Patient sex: M
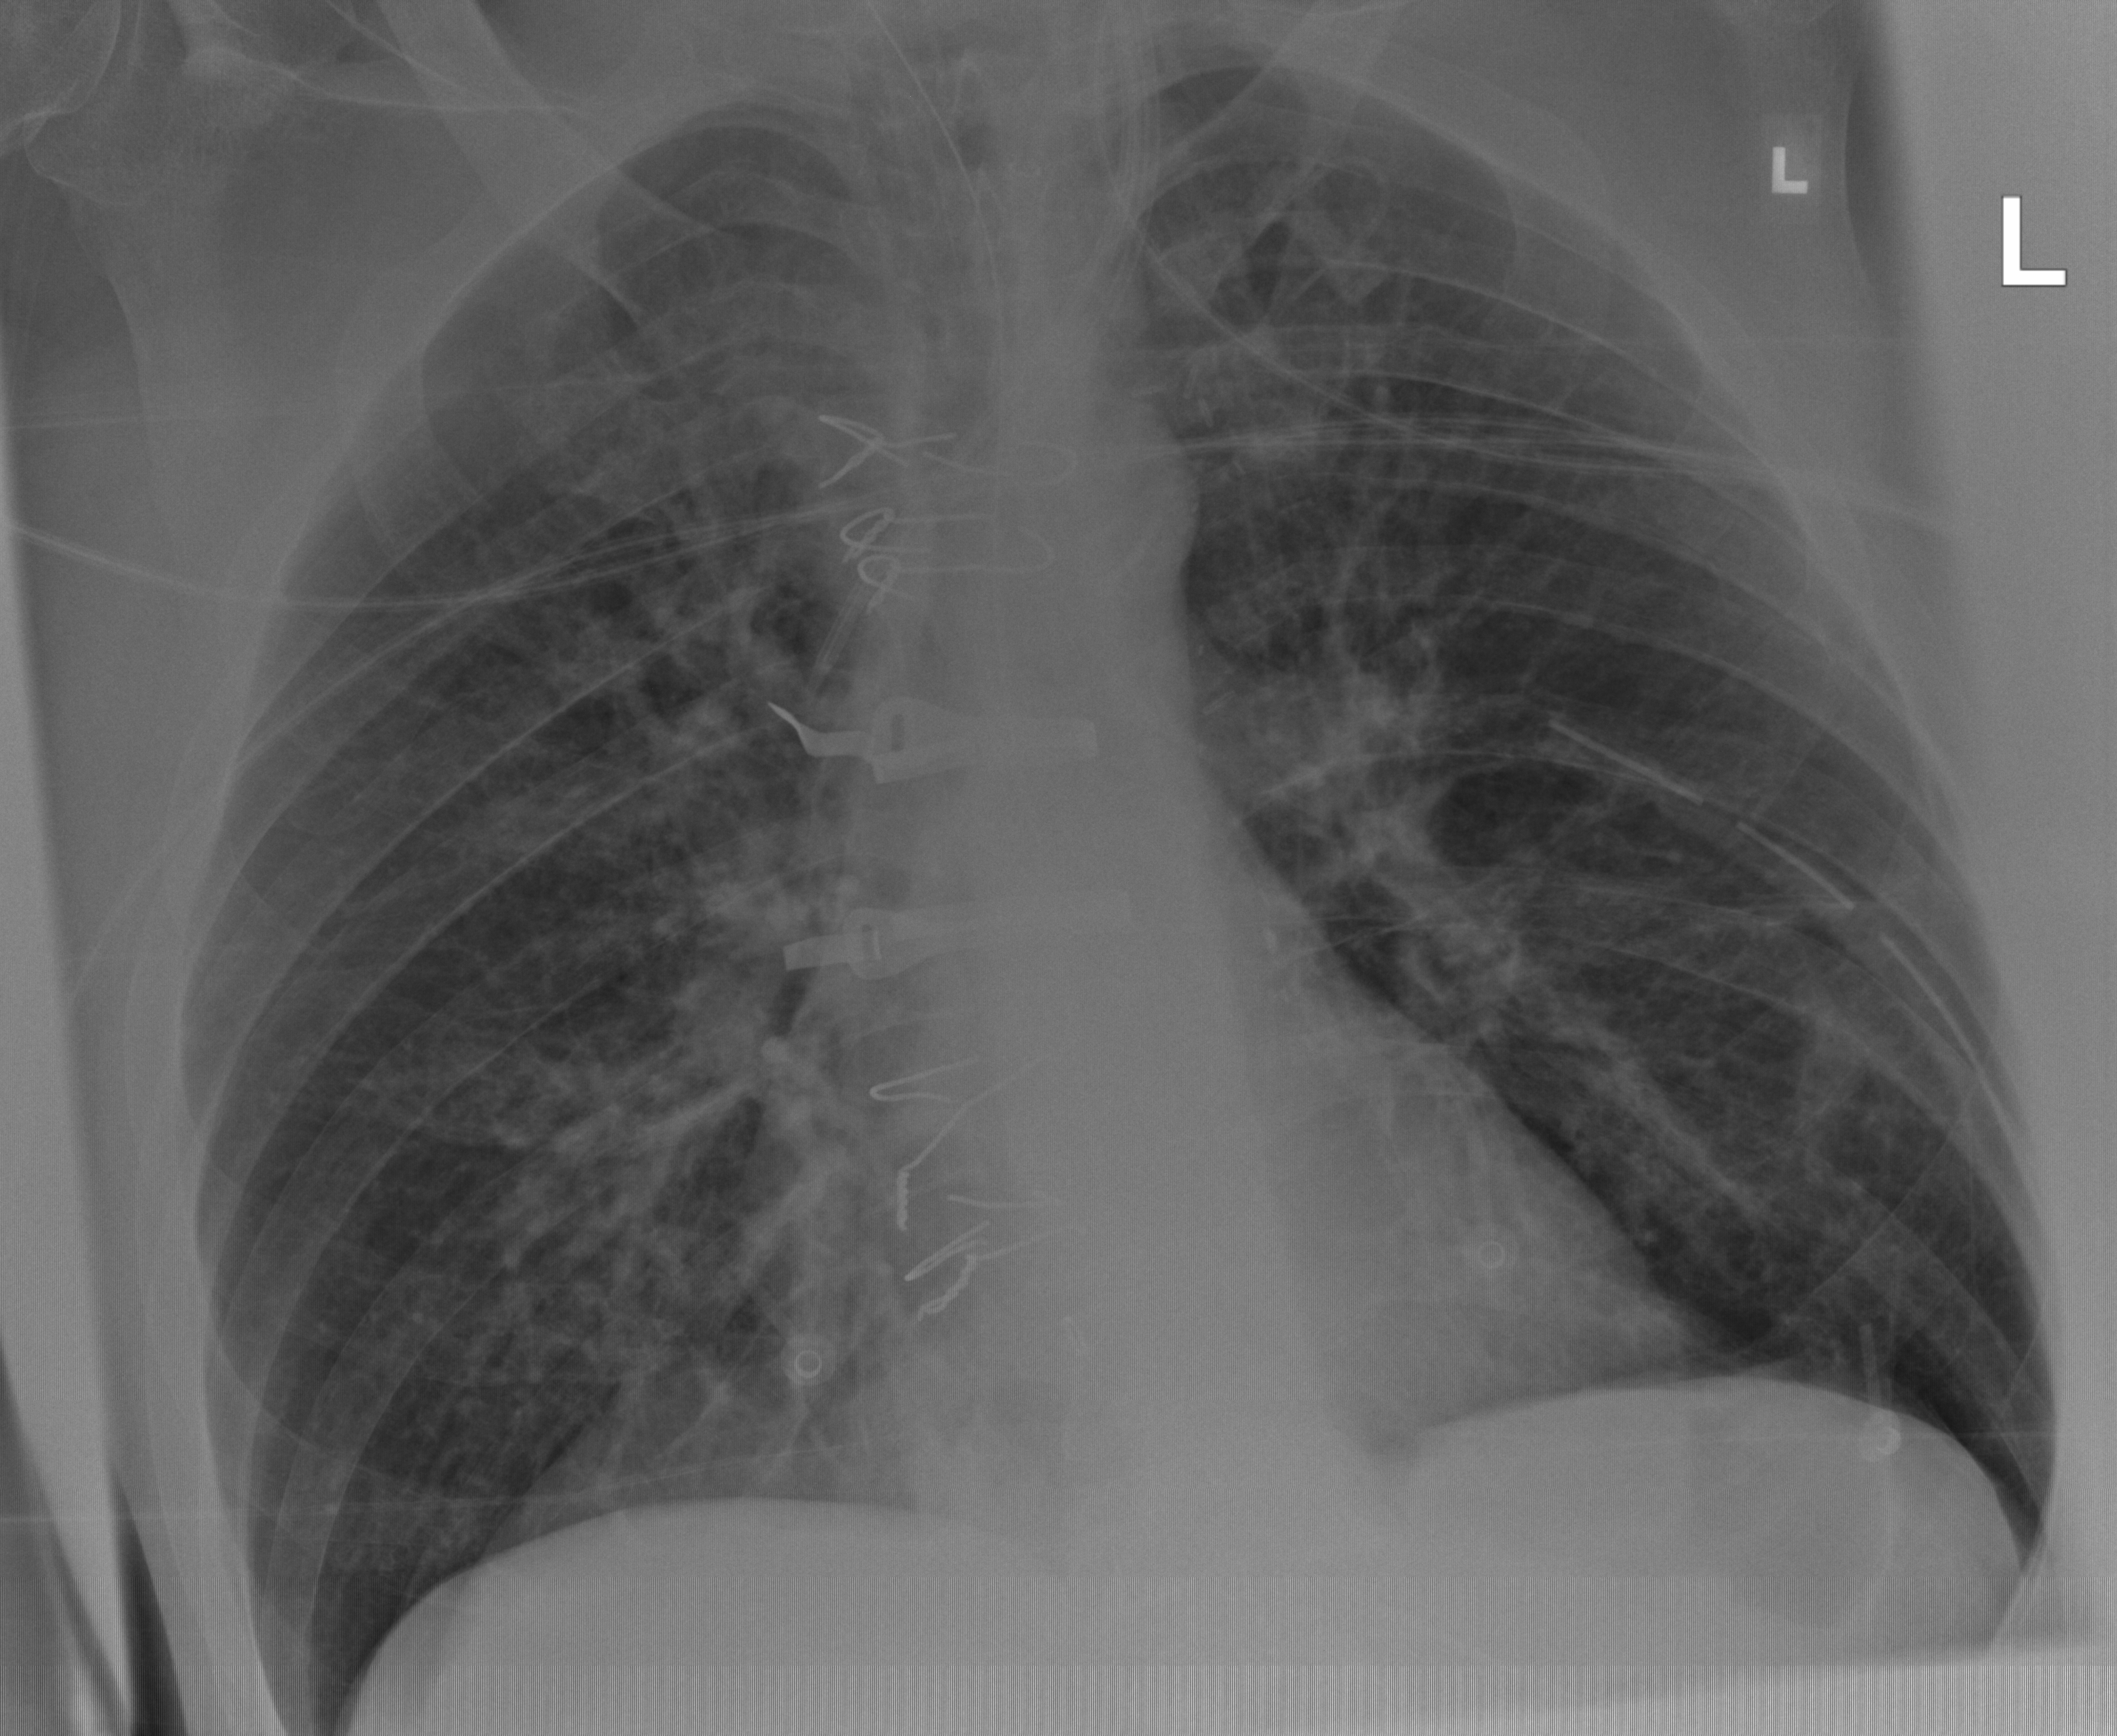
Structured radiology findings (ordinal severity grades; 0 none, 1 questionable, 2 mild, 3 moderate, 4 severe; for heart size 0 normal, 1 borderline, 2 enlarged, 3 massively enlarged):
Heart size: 0
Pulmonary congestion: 0
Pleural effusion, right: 0
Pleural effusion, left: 0
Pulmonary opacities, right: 1
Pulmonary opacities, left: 0
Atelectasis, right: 0
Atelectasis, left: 2